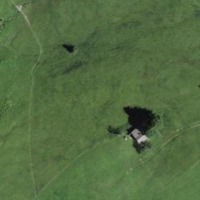
EUNIS habitat code: 41
Species observed at this site:
Menyanthes trifoliata